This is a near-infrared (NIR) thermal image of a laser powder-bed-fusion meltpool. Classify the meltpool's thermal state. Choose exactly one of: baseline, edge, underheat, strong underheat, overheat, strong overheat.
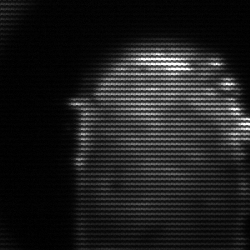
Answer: baseline